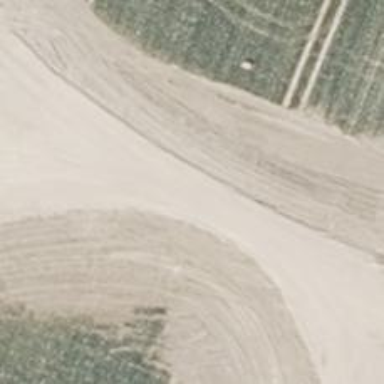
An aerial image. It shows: Compacted track with grade2 level.